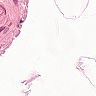
Metastatic tissue present: no